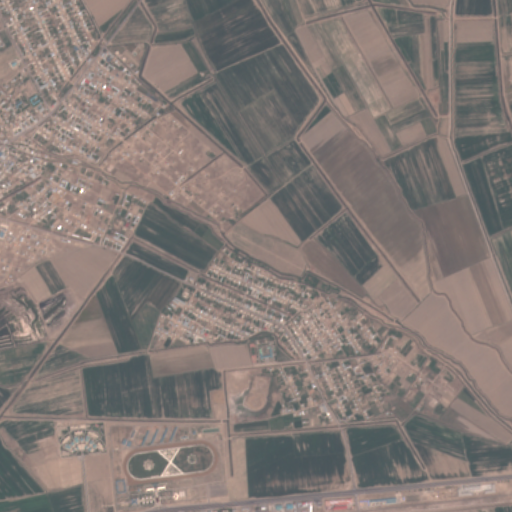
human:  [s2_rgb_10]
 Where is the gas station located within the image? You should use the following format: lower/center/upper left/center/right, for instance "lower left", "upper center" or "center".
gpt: The gas station is located in the lower center of the image.
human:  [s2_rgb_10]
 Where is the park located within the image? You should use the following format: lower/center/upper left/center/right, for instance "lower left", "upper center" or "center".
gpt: The park is located in the lower left of the image.
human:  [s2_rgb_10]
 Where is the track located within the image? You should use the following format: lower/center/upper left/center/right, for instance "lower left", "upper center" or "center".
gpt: The track is located in the lower left of the image.
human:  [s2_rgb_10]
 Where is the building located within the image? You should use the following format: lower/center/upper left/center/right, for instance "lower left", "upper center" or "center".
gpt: There is no building in the image.